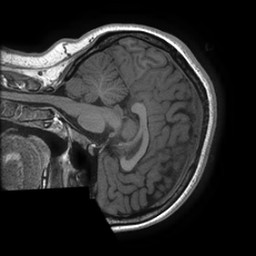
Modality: T1w
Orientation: sagittal